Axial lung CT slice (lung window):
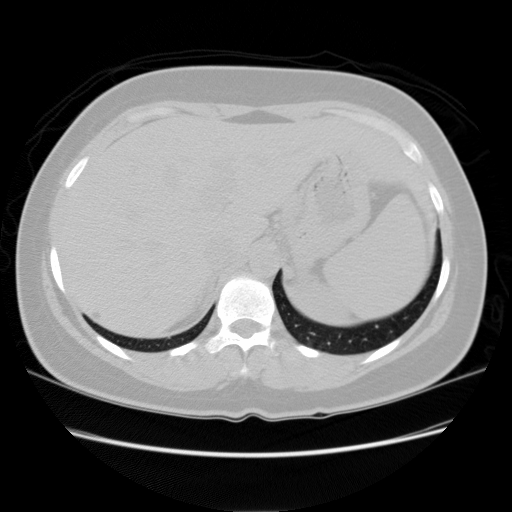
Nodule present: no